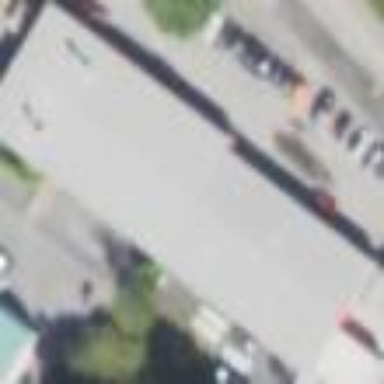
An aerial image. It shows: Building housing car repair shop.